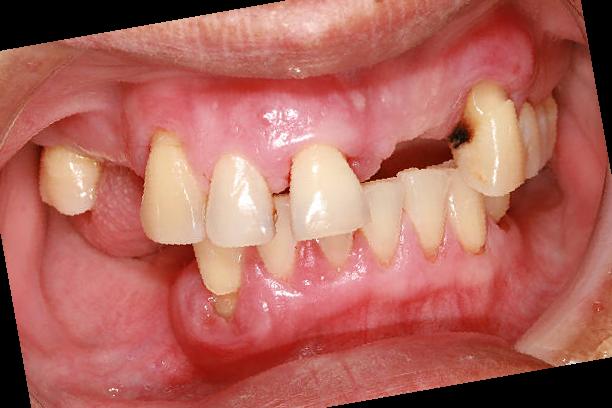
Condition: hypodontia